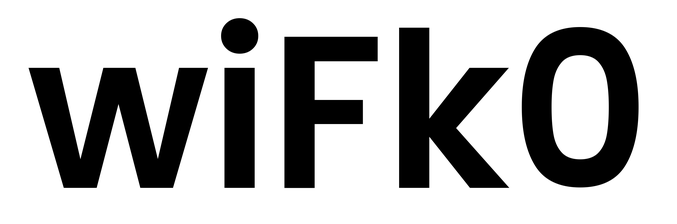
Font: Poppins-SemiBold